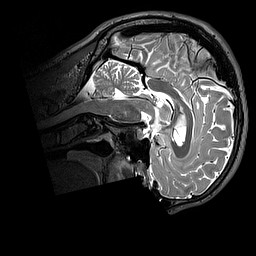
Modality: T2w
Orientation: sagittal
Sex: male
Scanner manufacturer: siemens
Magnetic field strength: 3 T
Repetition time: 3.2 s
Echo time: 0.409 s